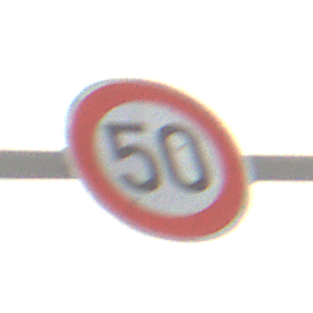
Verkehrszeichen: Geschwindigkeit50
Umgebung: Outdoor, Nature
Tageszeit: MorningAfternoon
Wetter: Overcast
Licht: Natural
Jahreszeit: Winter
Kontrast: LowContrast